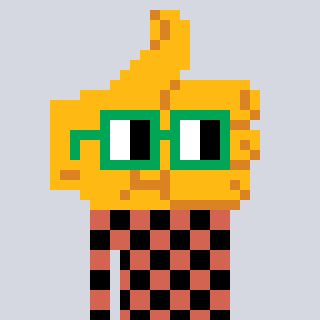
a pixel art character with square green glasses, a thumbsup-shaped head and a peachy-colored body on a cool background